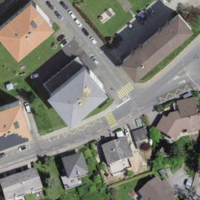
EUNIS habitat code: 54
Species observed at this site:
Cornus sanguinea
Euonymus europaeus